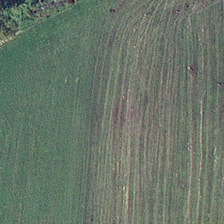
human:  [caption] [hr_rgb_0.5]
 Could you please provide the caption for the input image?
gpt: many tall trees were planted around the pasture .

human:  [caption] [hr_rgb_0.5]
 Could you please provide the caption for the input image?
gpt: a vast expanse of grassland was planted on this vast land .

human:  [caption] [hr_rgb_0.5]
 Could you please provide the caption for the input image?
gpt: many tall trees were planted around the pasture .

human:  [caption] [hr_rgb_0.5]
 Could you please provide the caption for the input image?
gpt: a vast expanse of grassland was planted on this vast land .

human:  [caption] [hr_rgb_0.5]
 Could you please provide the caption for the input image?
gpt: a vast expanse of grassland was planted on this vast land .